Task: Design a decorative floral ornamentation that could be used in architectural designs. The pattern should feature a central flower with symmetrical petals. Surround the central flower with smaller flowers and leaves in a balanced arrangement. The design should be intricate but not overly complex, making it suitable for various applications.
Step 566:
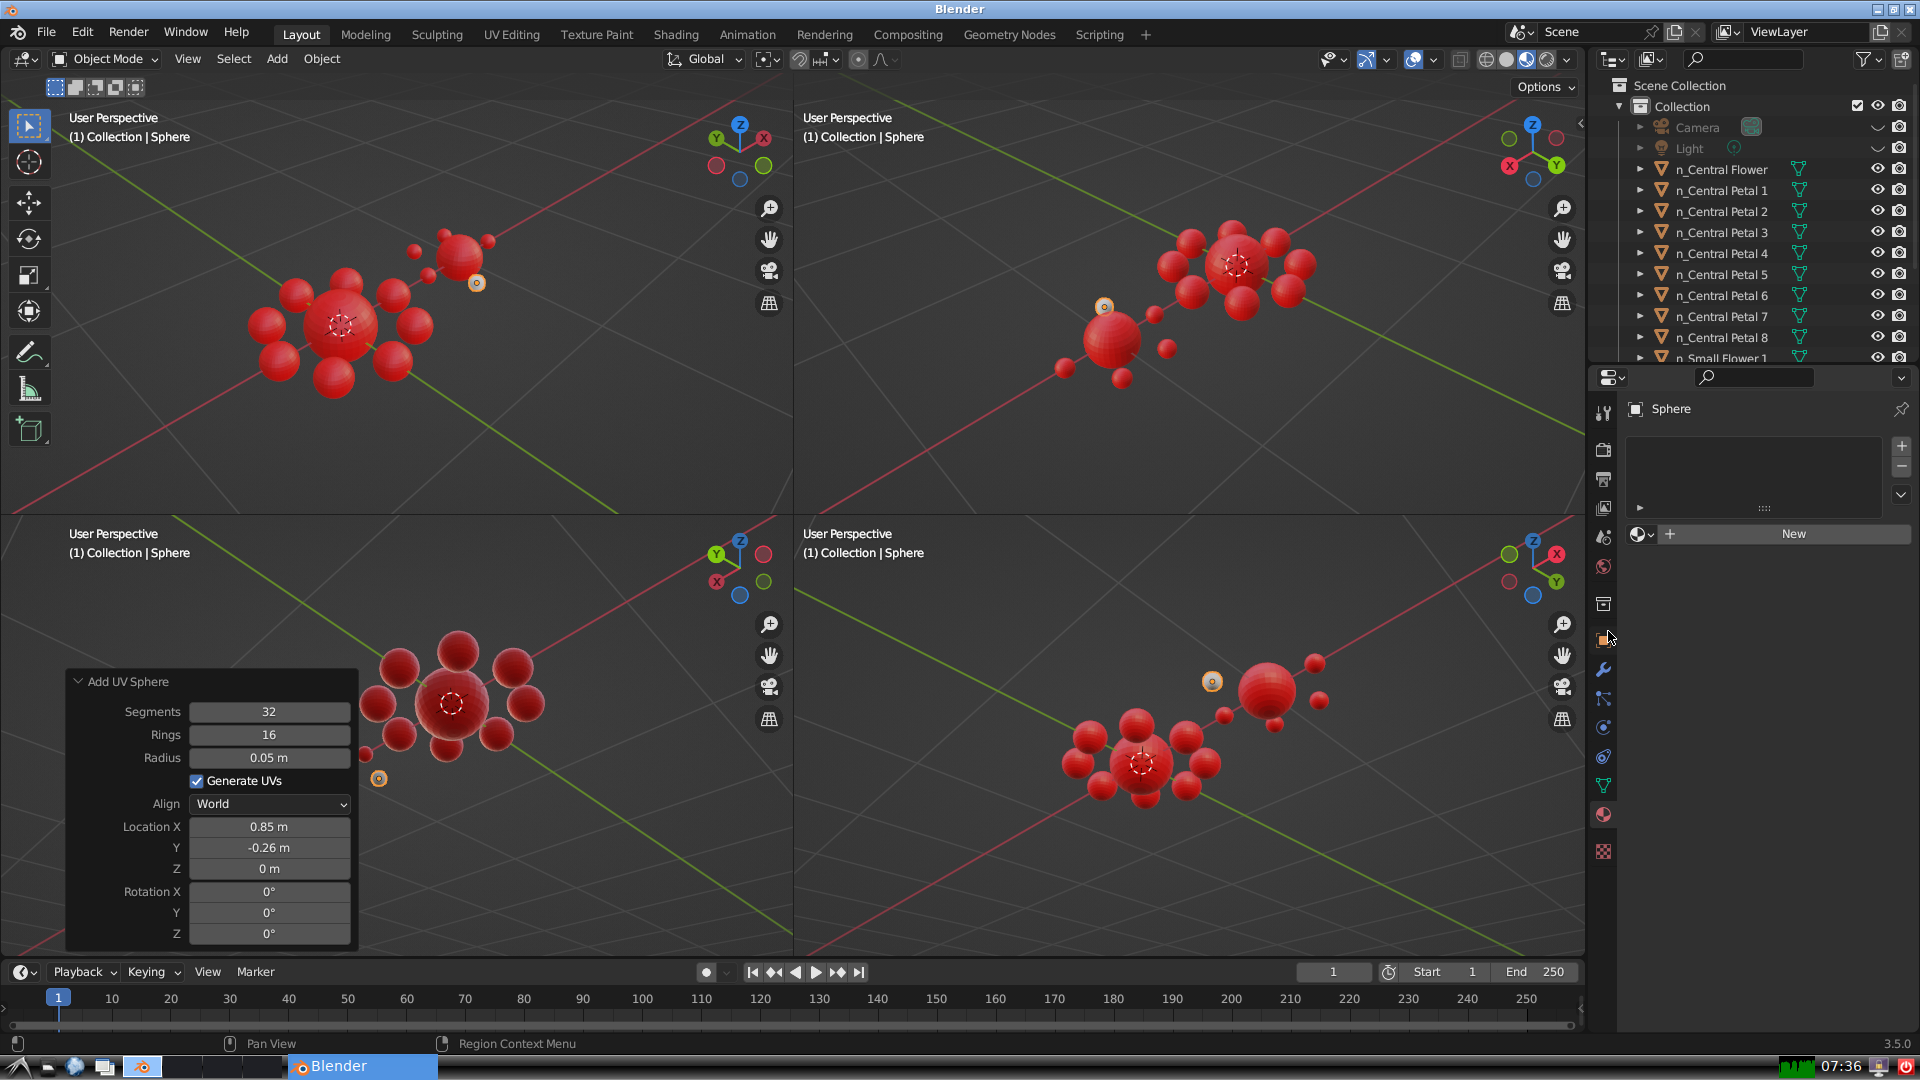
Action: click: no